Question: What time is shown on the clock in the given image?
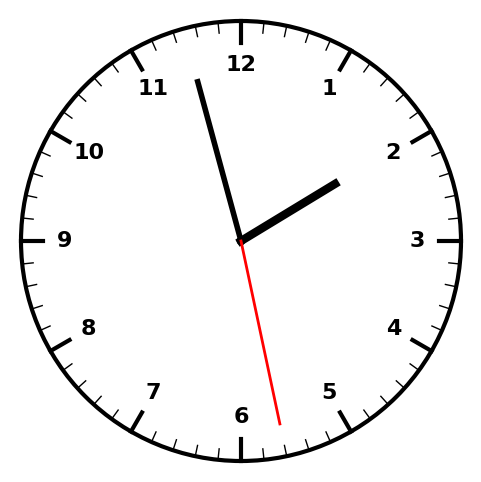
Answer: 01:57:28